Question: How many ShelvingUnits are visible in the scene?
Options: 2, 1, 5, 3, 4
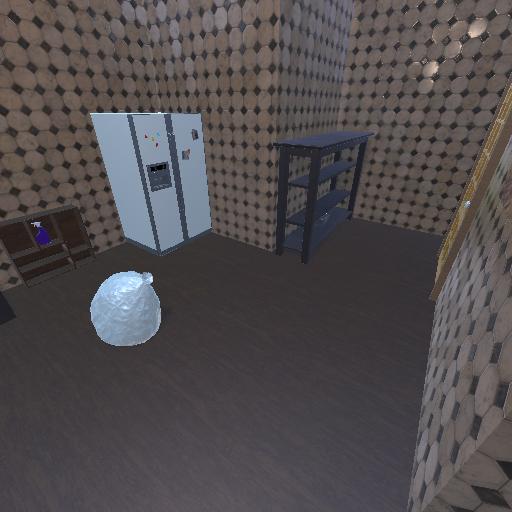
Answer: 2